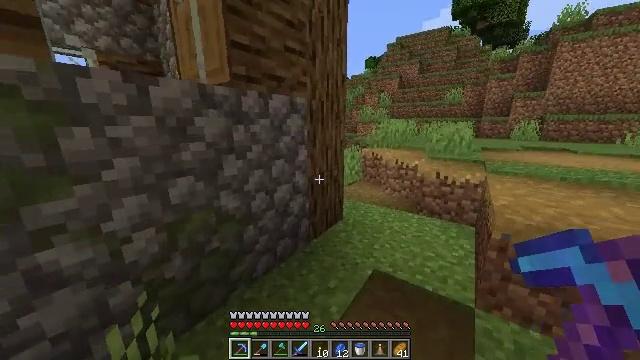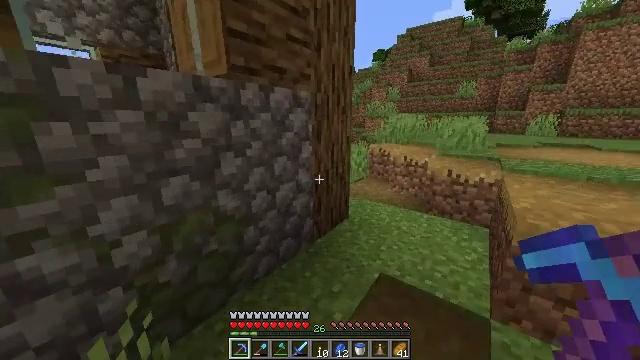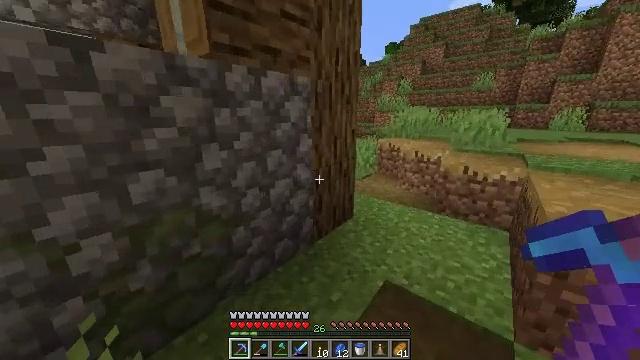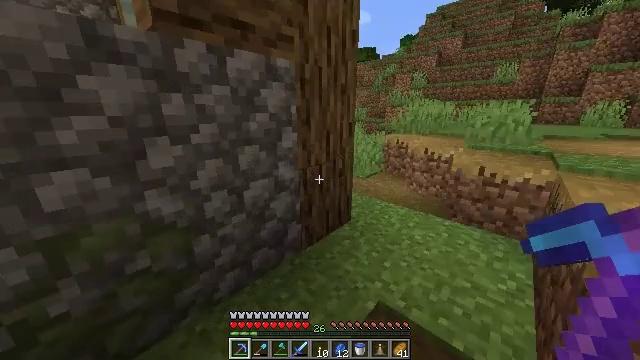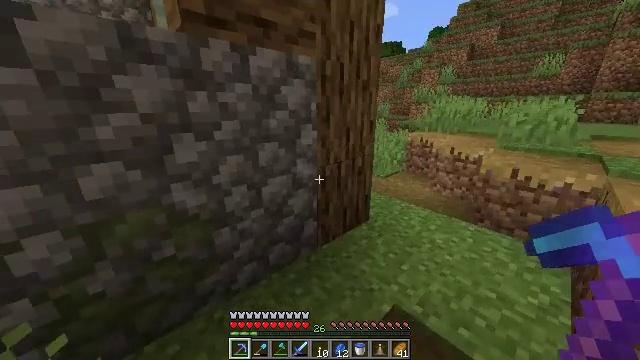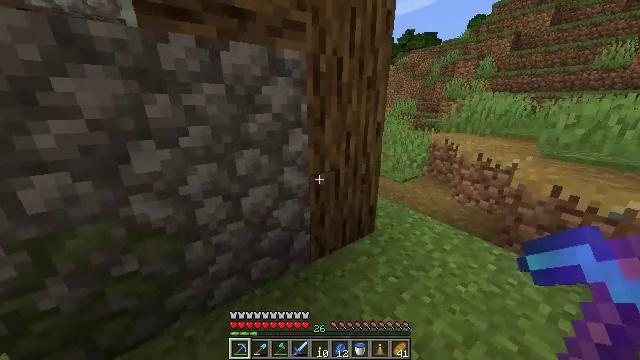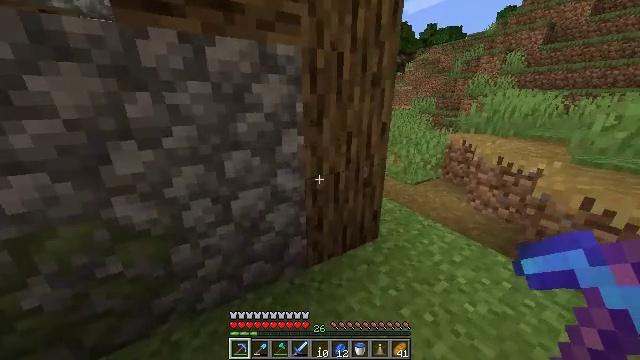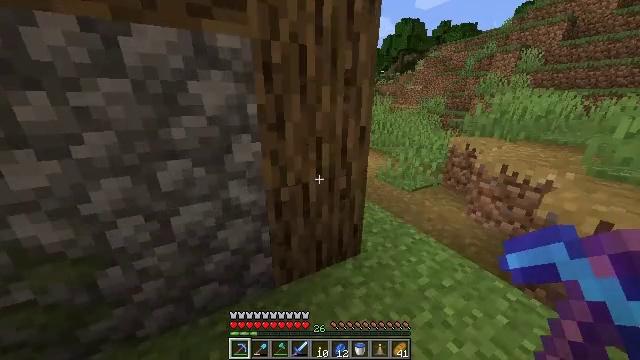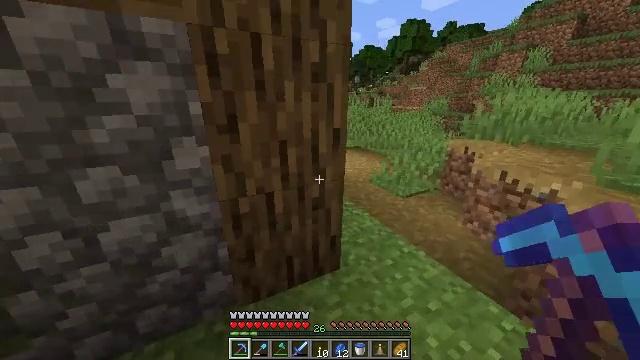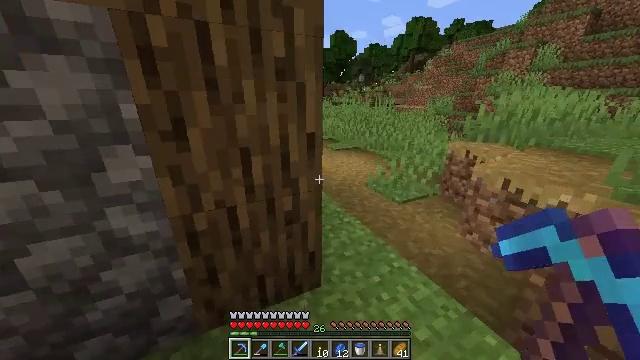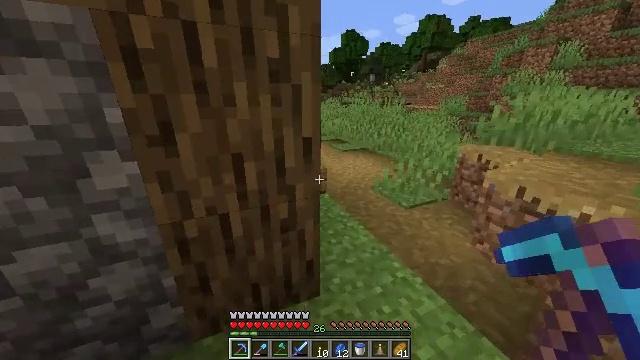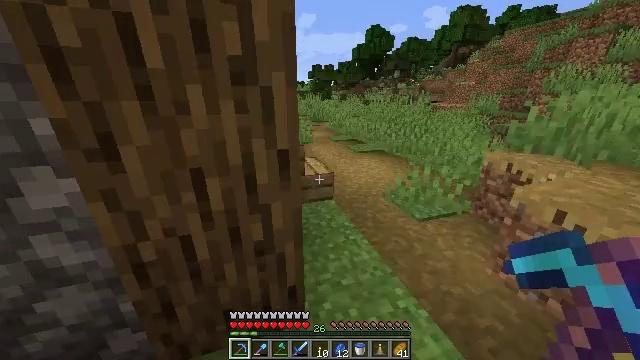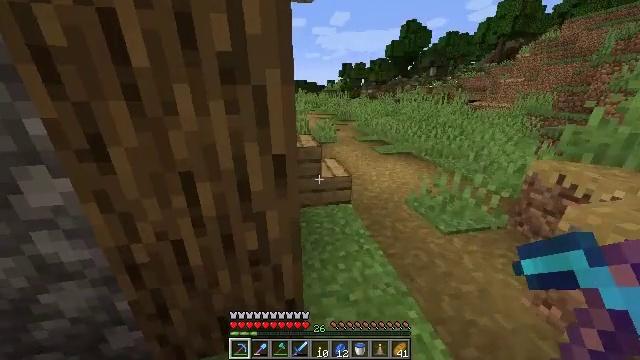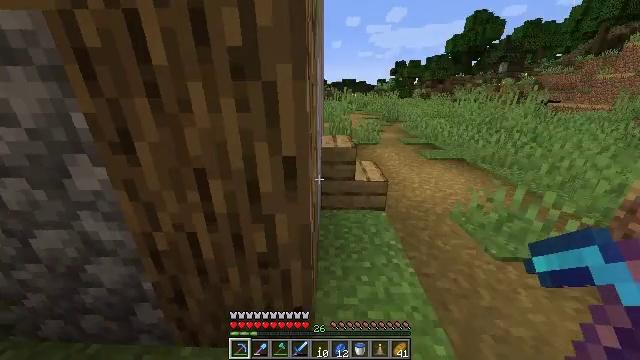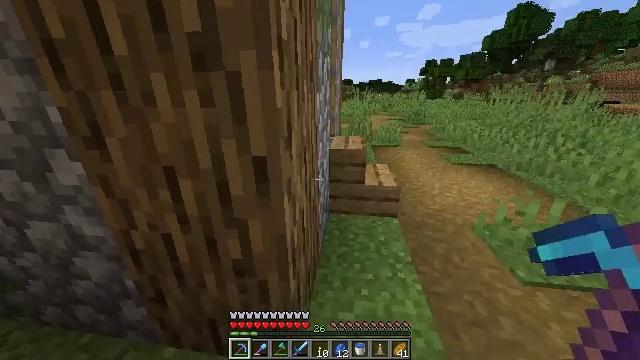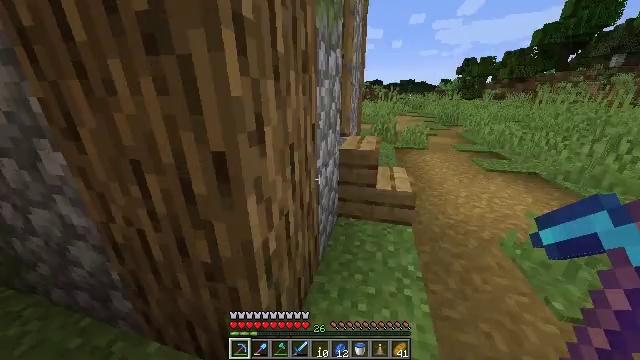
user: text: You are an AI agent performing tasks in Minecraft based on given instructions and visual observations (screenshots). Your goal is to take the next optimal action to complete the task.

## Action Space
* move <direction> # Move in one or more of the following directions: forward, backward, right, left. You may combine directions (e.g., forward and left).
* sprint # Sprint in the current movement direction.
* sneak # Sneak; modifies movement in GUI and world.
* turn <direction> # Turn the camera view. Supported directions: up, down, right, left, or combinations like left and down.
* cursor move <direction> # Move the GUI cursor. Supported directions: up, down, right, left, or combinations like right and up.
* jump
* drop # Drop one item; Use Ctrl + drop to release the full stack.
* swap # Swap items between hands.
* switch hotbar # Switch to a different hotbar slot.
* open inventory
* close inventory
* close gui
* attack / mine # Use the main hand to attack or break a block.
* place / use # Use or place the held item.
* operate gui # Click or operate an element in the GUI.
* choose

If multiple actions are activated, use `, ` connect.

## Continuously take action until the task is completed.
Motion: motion action
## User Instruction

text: Break the blast furnace block.
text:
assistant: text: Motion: move forward and move right, sprint, turn left and down
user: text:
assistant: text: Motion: move forward and move right, sprint, turn left and down
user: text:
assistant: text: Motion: move forward and move right, sprint, turn left
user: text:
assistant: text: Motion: move forward and move right, sprint, turn left
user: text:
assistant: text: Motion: move forward and move right, sprint, turn left
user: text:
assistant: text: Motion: move forward and move right, sprint, turn left
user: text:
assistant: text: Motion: move forward and move right, sprint, turn left
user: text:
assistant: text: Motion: move forward and move right, sprint, turn left
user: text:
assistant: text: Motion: move forward and move right, sprint, turn left
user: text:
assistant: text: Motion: move forward and move right, sprint, turn left
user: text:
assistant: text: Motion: move forward and move right, sprint, turn left
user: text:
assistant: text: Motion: move forward and move right, sprint, turn left
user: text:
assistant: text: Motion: move forward and move right, sprint, turn left
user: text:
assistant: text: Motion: move forward and move right, sprint, turn left
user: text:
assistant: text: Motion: move forward and move right, sprint, turn left
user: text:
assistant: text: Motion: move forward and move right, sprint, turn left
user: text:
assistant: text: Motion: move forward and move right, sprint, turn left
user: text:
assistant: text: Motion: move forward and move right, sprint, turn left
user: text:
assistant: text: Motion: move forward and move right, sprint, turn left
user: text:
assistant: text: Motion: move forward and move right, sprint, turn left
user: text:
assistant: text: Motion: move forward and move right, sprint, turn left
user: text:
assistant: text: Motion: move forward and move right, sprint, turn left
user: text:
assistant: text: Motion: move forward and move right, sprint, turn left
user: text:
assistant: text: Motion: move right, turn left
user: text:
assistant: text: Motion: turn left
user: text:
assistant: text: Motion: turn left
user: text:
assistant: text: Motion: turn left
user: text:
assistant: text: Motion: turn left
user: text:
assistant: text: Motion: turn left
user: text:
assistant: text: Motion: no_op